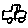
Label: car